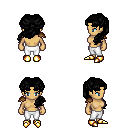
a pixel art fantasy rpg character, female body template, human, tanned skin, leather shoulder armor, white pants, black princess hairstyle, gold boots, four views (front, back, left, right), 2x2 character sprite sheet, small pixel art, hard edges, no anti-aliasing